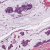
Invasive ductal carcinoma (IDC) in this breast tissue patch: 1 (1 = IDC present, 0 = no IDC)